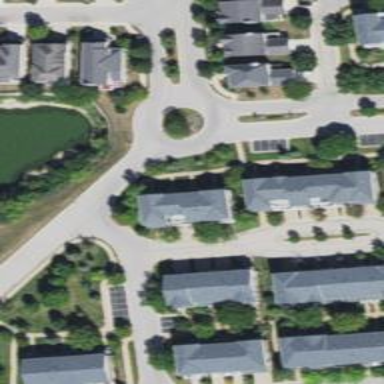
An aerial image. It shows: Roundabout on residential road.